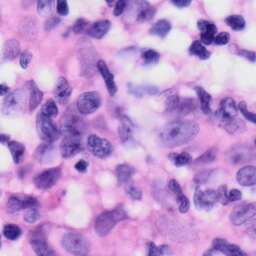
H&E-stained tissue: Skin